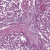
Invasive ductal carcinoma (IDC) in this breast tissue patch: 1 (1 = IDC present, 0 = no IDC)